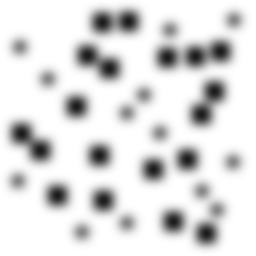
Squares: 19
Triangles: 0
Stars: 13
Total shapes: 32